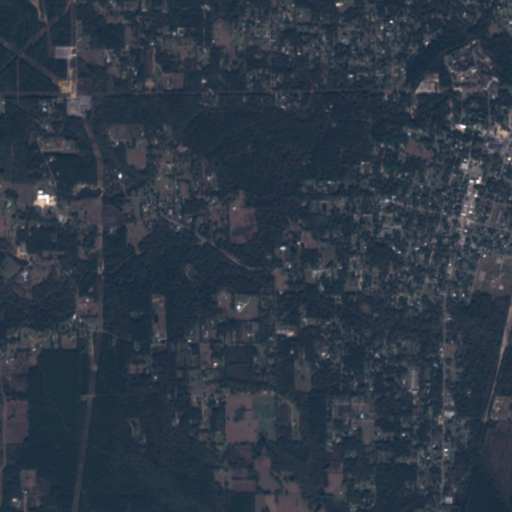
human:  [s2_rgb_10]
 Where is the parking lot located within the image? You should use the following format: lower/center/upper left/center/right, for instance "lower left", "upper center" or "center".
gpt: The parking lot is located in the upper right of the image.
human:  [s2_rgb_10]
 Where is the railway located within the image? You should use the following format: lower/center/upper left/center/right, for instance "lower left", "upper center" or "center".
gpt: The railway is located in the right of the image.
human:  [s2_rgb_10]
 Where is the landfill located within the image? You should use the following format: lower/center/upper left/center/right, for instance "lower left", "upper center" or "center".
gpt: There is no landfill in the image.